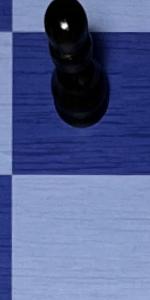
Label: Empty